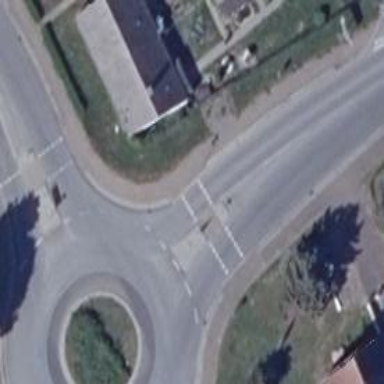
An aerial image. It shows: Primary road with asphalt surface.